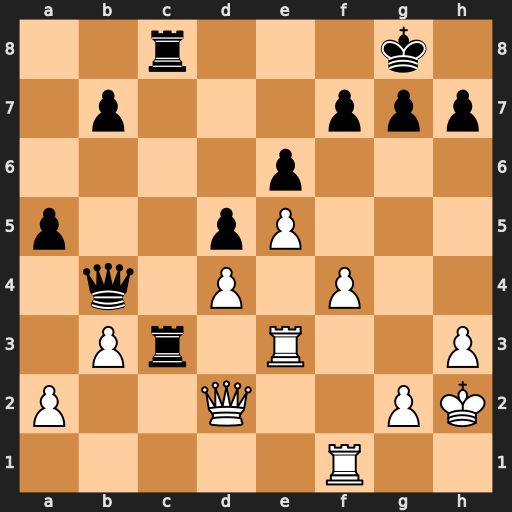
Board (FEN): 2r3k1/1p3ppp/4p3/p2pP3/1q1P1P2/1Pr1R2P/P2Q2PK/5R2
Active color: w
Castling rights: -
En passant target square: -
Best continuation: a3 Qxb3 Rc1 Rxc1 Rxb3